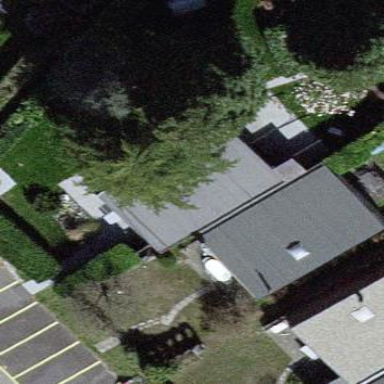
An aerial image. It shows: Semi-detached house.